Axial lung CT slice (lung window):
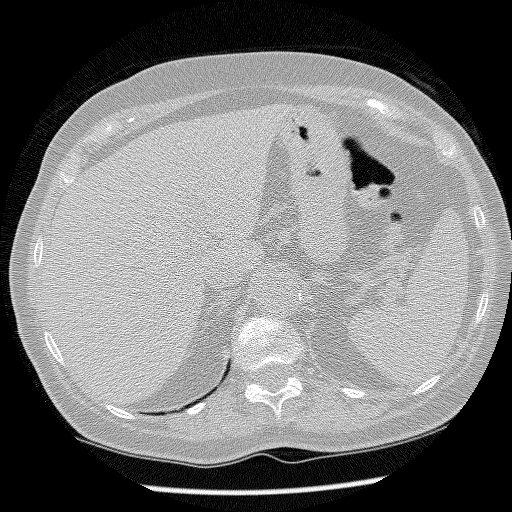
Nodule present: no